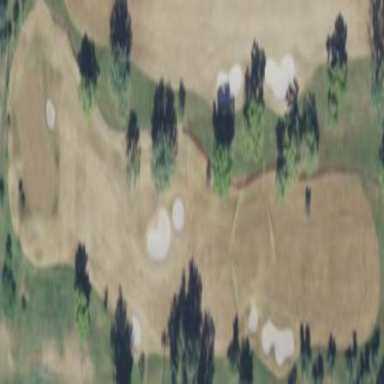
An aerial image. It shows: Area of rough grass used for golf.